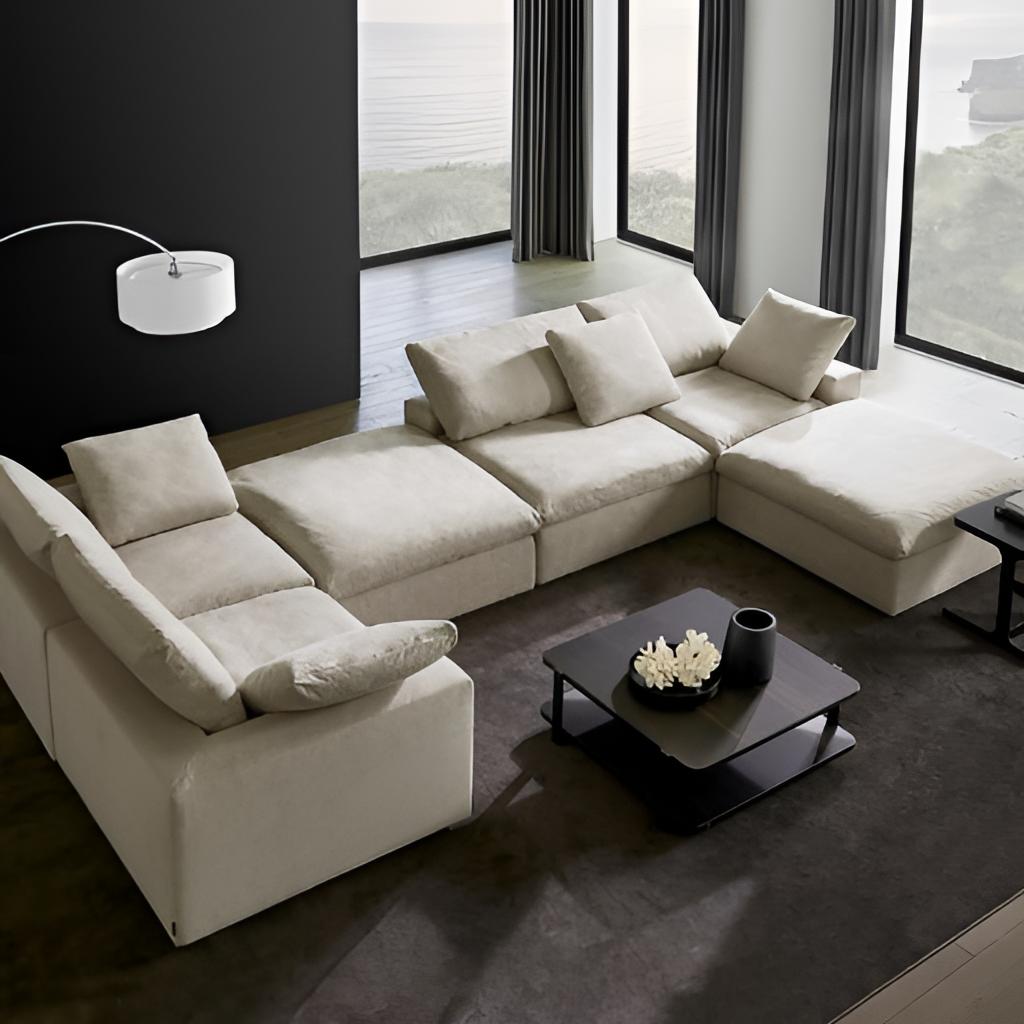
living room, beige fabric sectional sofa, wood flooring, with plank pattern, contemporary, paint wallpaper, with solid pattern